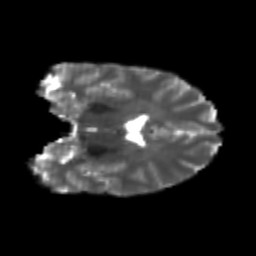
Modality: T2w
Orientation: coronal
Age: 21
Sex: male
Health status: healthy
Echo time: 0.074 s